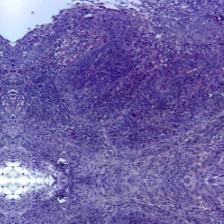
Diagnosis: OSCC